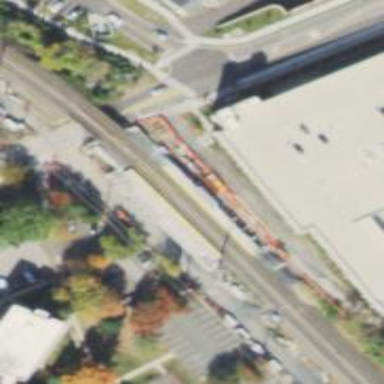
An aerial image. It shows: Electrified light rail railway.